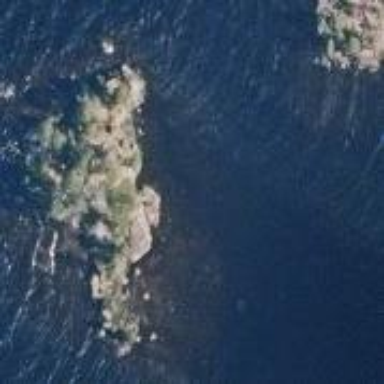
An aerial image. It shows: Islet.